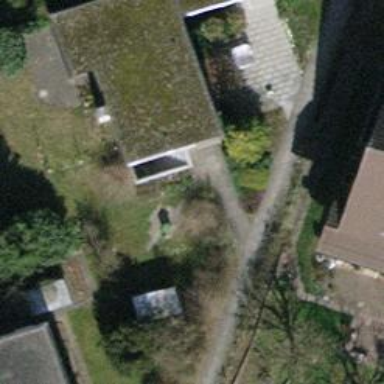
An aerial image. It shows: Terrace building.